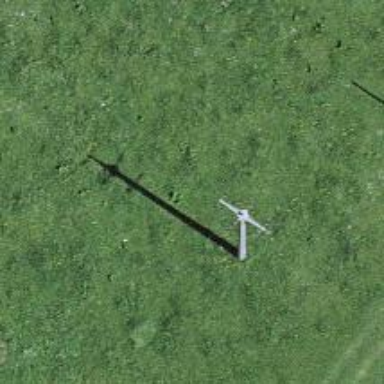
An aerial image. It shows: Power pole.